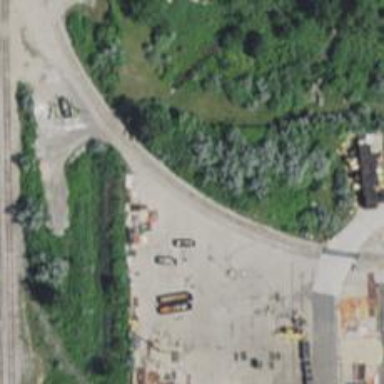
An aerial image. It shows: Rail spur service.